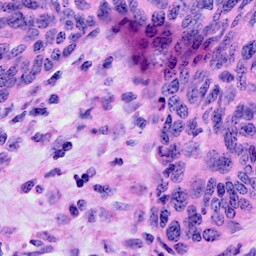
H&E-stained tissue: Cervix